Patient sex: M
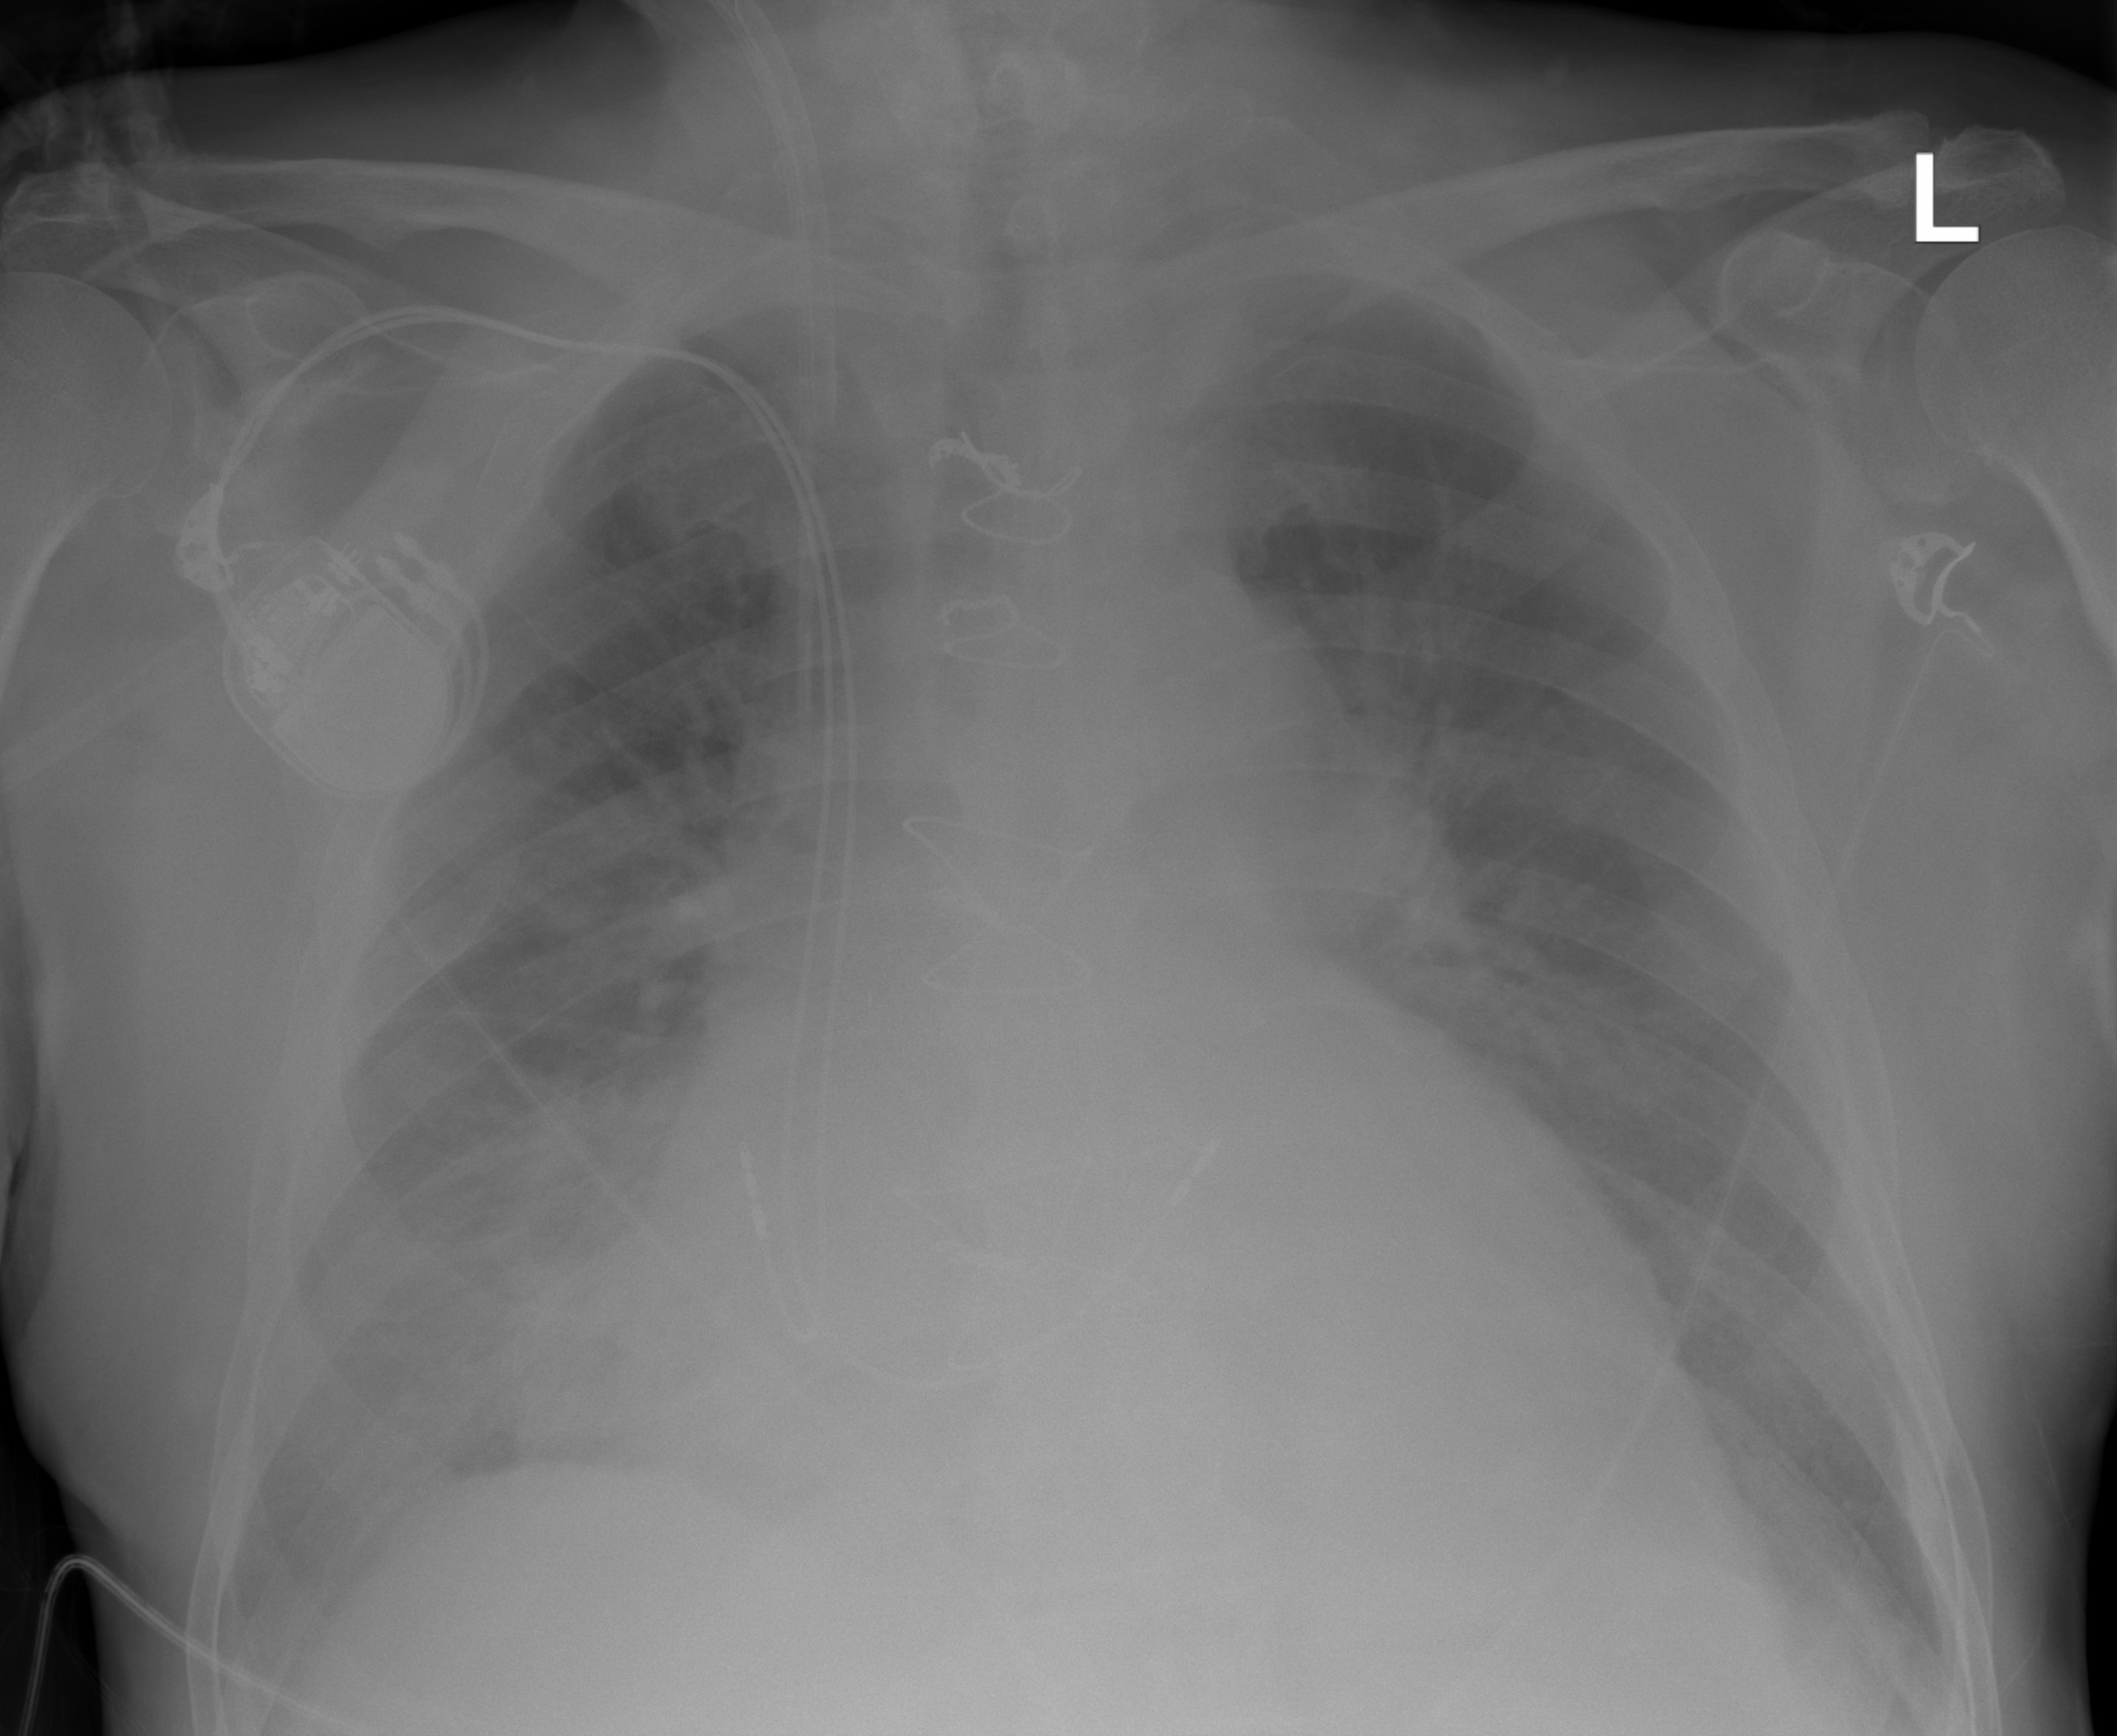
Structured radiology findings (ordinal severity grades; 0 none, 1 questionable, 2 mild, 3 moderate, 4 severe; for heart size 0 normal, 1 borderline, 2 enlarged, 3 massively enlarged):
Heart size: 2
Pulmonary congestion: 2
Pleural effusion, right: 2
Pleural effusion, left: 0
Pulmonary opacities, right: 1
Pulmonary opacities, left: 1
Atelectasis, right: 2
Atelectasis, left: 0